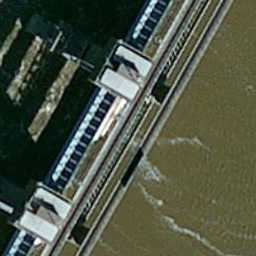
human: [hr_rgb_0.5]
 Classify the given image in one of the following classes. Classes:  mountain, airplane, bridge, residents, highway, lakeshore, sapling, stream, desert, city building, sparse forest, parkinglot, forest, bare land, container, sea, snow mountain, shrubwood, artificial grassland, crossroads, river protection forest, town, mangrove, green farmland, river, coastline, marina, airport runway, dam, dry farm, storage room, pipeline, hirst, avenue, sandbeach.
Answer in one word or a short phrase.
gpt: dam